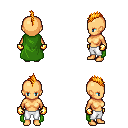
a pixel art fantasy rpg character, female body template, human, tanned skin, green cape, white pants, light blonde mohawk hairstyle, gold gloves, four views (front, back, left, right), 2x2 character sprite sheet, small pixel art, hard edges, no anti-aliasing